Question: I want to create a good looking separator for my web app:

Here is the code: <URL>
It works fine with Firefox (v4) but Chrome (v10) just shows the middle column. When I set the width of the left and right column manually it works too, but I want them to fill the space which is left. Any ideas?
''
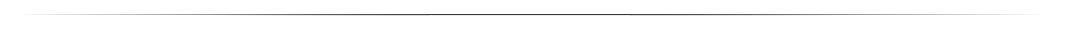
Answer: The left and right cells are collapsing. Adding content would obviously give them width, but so does adding padding in the CSS: j<URL>
Why not just set 'colspan=3'?